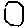
Label: hexagon